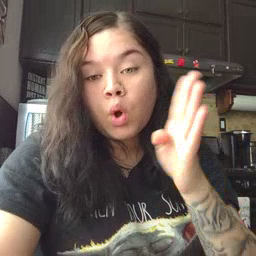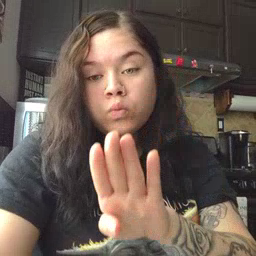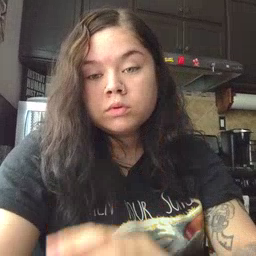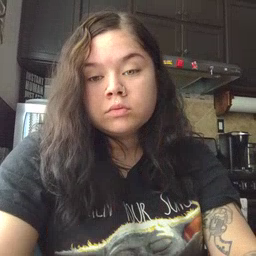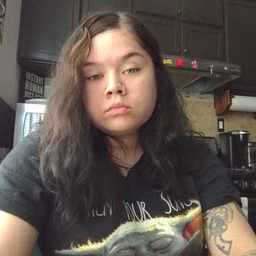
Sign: close